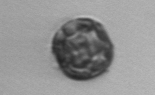
Label: Thalassiosira